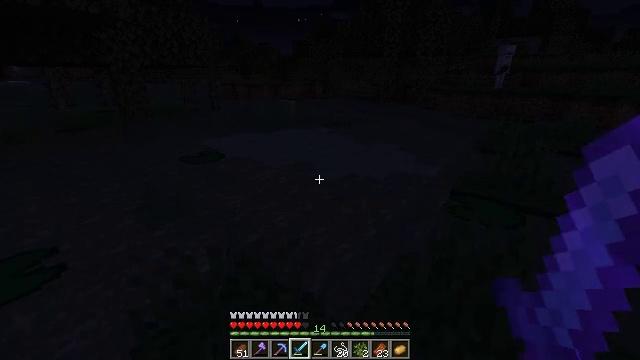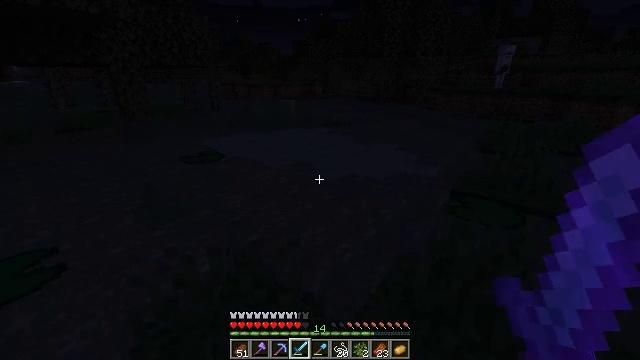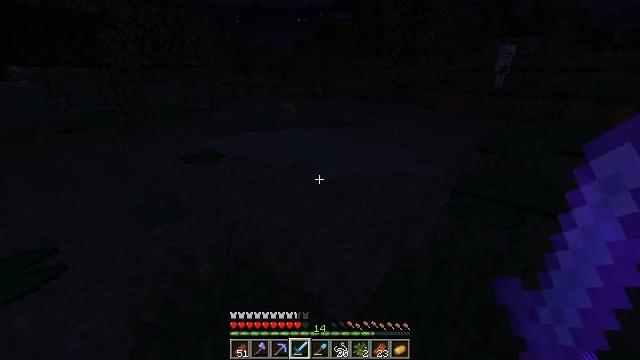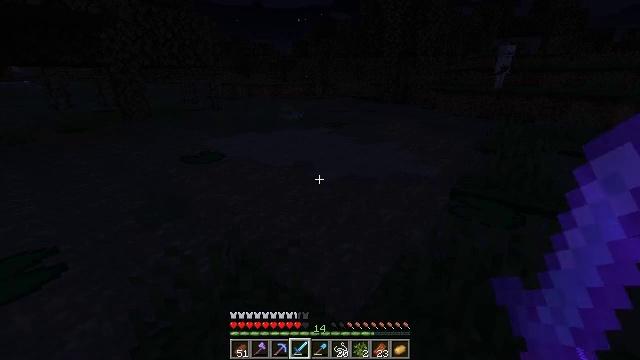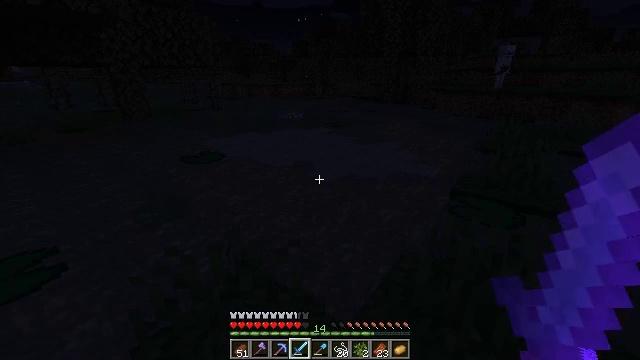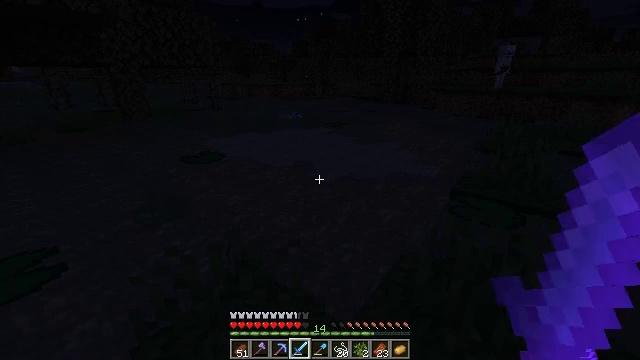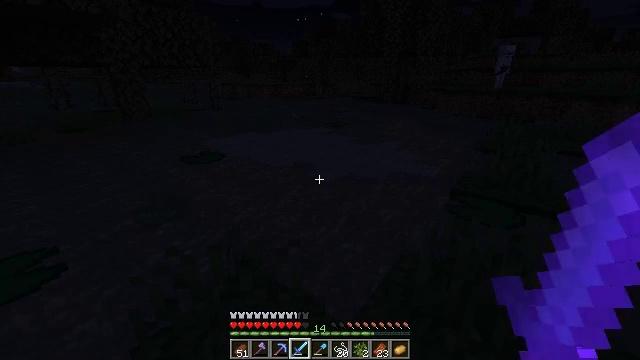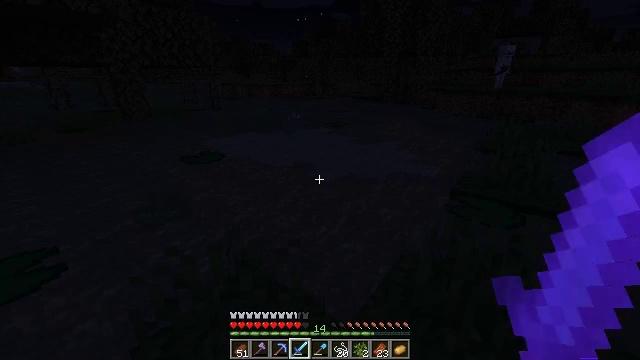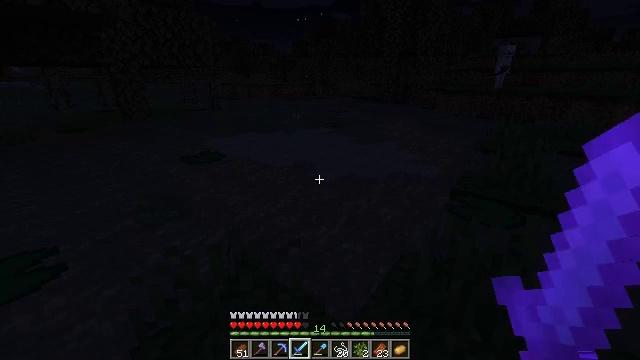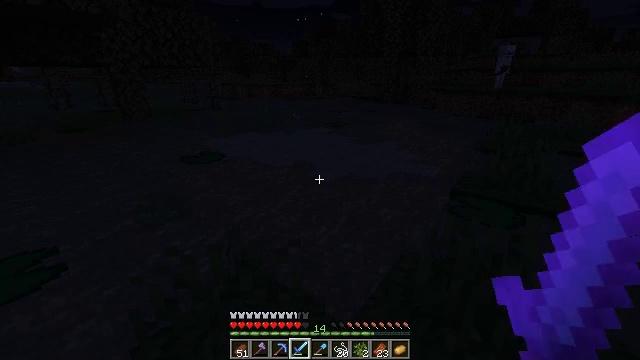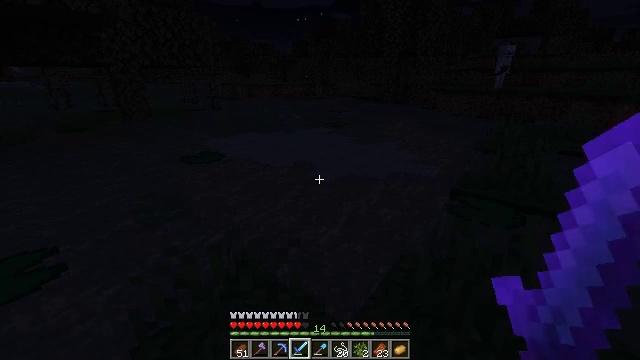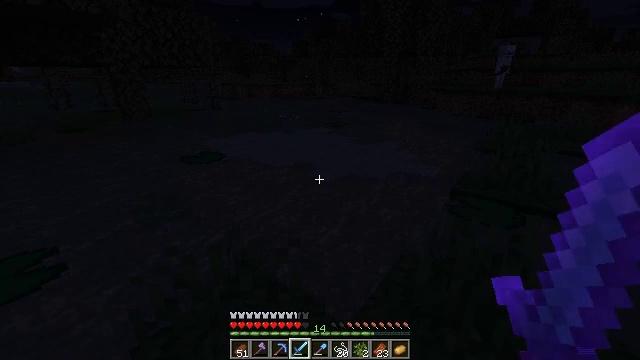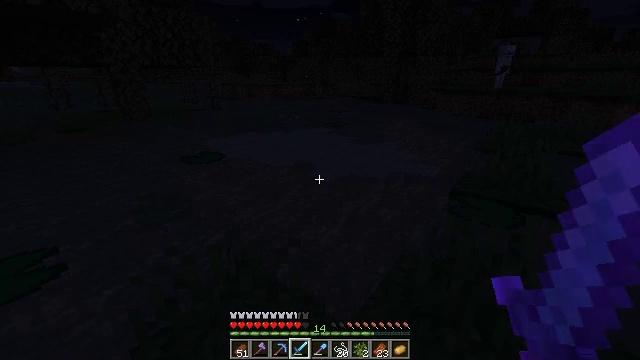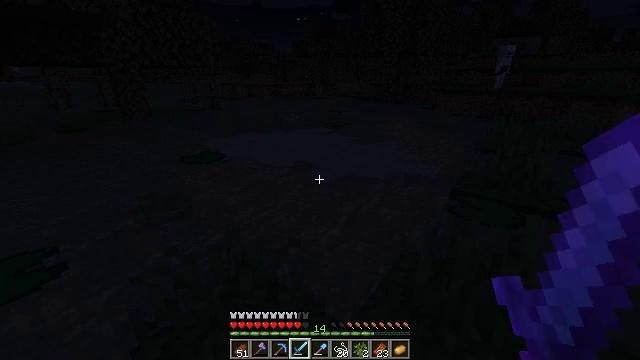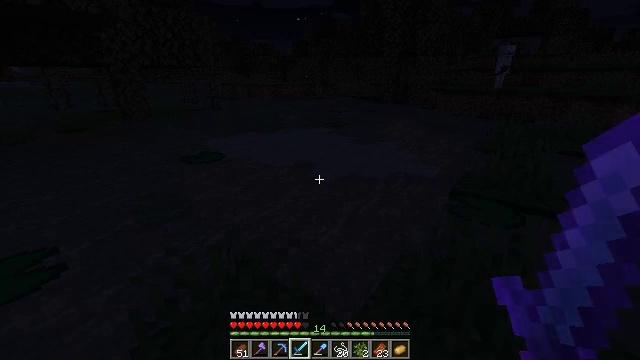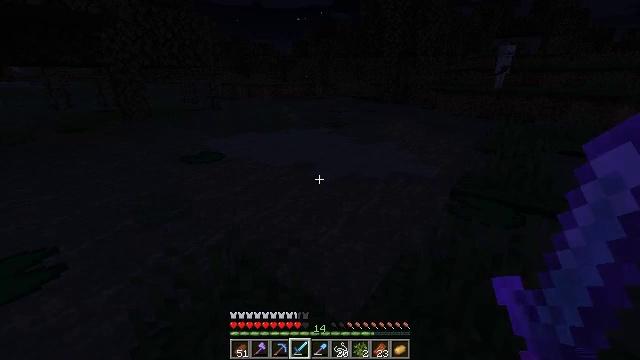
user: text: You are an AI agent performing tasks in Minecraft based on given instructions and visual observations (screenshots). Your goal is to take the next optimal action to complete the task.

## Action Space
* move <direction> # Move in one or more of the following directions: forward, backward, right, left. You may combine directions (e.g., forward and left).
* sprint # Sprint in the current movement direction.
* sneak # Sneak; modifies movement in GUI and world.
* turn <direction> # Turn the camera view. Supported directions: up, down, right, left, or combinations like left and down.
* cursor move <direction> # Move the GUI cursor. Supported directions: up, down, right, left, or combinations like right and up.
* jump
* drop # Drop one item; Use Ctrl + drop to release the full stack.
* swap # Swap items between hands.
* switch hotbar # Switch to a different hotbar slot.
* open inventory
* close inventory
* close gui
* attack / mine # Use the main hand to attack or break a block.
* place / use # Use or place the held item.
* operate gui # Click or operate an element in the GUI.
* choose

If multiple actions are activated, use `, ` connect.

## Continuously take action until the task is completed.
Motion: motion action
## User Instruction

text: Kill enemies.
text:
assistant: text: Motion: no_op
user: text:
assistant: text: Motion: no_op
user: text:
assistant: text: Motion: no_op
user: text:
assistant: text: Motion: no_op
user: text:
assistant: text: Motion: no_op
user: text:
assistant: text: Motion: no_op
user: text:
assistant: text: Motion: no_op
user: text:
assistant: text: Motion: no_op
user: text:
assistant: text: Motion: no_op
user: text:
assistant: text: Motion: no_op
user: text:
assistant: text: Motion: no_op
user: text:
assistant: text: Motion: no_op
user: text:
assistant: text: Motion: no_op
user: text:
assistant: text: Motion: no_op
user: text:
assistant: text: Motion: no_op
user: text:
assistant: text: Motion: no_op
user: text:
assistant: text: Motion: no_op
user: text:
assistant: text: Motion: no_op
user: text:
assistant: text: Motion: no_op
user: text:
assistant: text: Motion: no_op
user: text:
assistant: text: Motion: no_op
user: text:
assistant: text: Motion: no_op
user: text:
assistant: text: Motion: no_op
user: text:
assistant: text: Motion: no_op
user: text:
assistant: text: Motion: no_op
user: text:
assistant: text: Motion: no_op
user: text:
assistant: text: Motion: no_op
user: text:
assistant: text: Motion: turn left
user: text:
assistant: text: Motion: turn left
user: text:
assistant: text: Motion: turn left